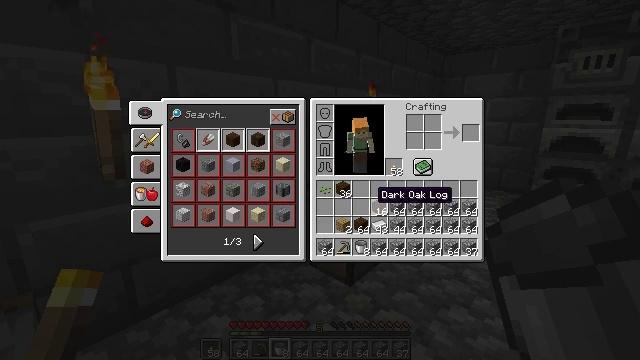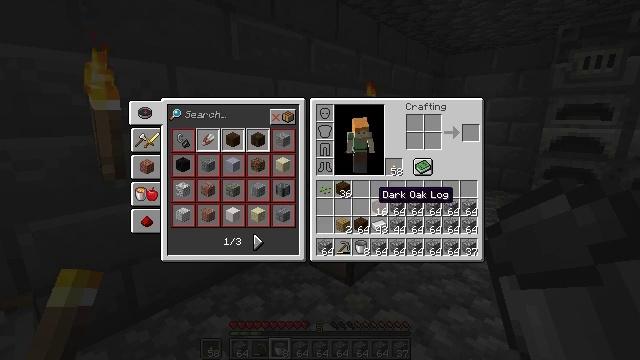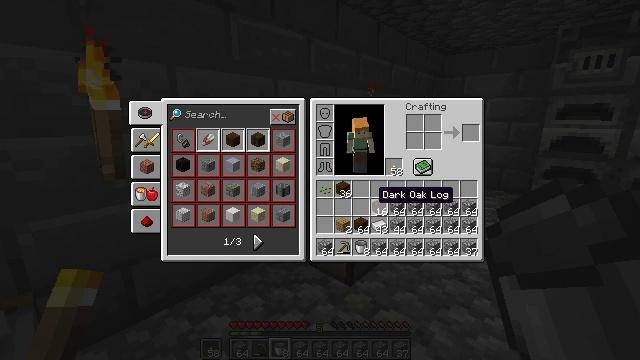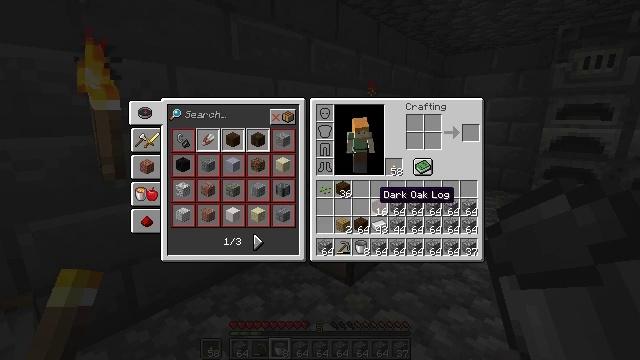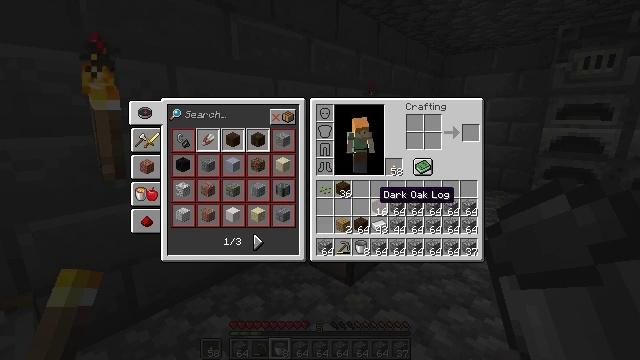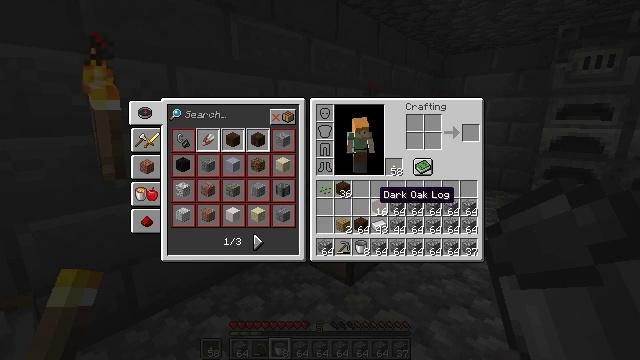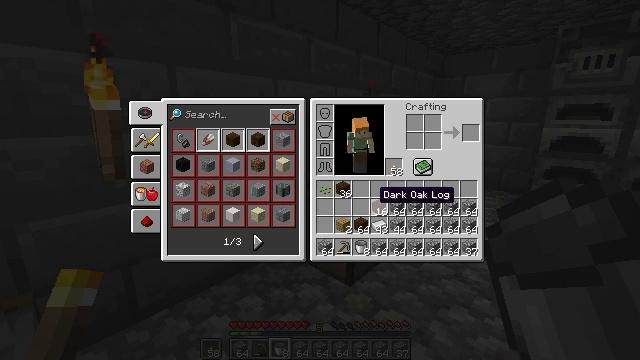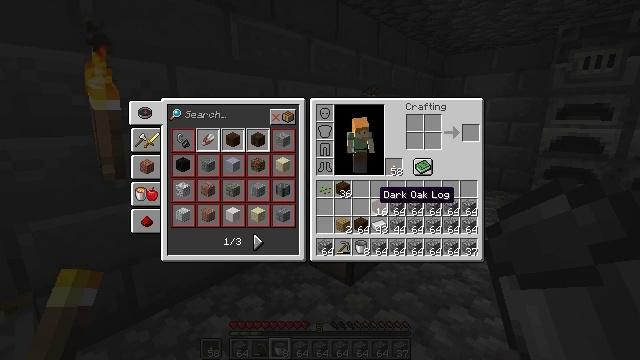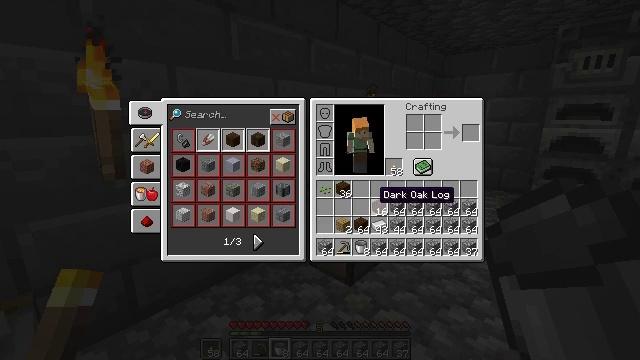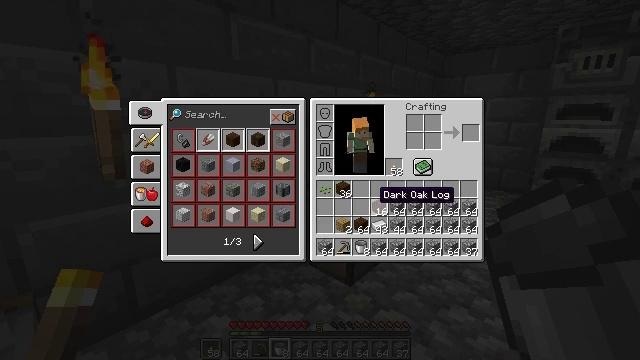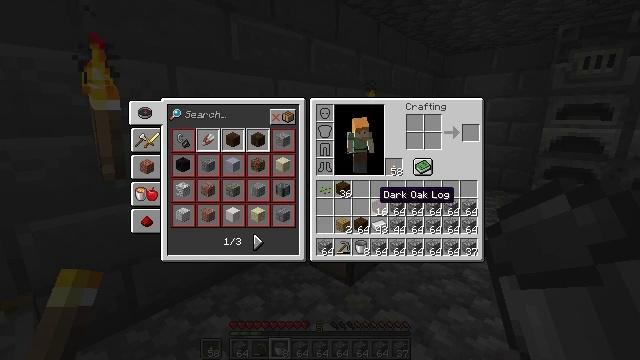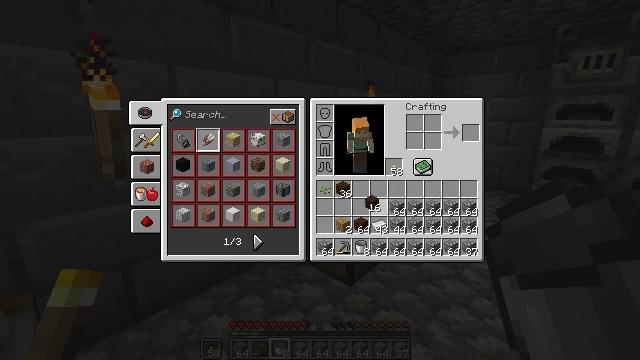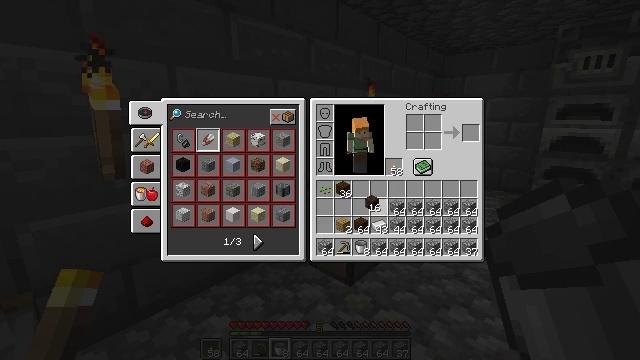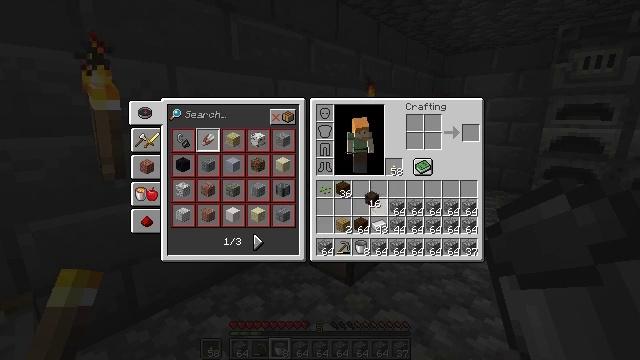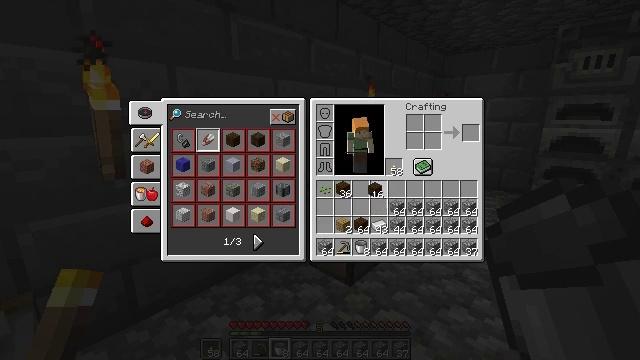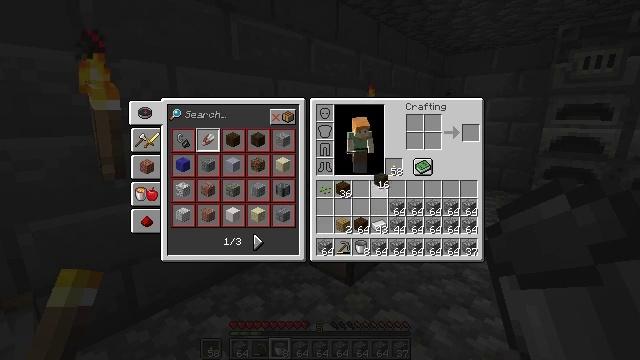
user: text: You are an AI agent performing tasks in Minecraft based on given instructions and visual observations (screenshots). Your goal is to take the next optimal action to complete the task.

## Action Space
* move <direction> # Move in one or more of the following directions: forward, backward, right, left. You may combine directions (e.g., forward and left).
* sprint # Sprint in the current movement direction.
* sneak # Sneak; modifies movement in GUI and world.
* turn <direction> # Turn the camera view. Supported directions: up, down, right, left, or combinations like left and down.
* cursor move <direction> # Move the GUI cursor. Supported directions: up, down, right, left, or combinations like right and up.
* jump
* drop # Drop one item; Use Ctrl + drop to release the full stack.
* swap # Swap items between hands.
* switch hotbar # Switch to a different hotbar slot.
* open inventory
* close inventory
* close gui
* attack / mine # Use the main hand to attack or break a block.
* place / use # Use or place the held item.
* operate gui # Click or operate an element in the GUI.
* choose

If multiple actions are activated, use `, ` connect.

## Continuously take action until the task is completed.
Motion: motion action
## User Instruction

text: Create a dark oak trapdoor using dark oak planks.
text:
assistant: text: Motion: no_op
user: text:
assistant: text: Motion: no_op
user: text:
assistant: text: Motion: no_op
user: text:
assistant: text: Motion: no_op
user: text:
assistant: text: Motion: no_op
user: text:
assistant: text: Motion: no_op
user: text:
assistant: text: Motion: no_op
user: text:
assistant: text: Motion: no_op
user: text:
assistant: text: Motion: no_op
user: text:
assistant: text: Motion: no_op
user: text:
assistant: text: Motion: operate gui
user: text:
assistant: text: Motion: operate gui
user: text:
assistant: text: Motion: operate gui
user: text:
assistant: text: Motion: cursor move up
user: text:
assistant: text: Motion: cursor move up
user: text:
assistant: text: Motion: cursor move up
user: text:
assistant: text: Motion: cursor move up
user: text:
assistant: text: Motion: cursor move up
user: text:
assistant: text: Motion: no_op
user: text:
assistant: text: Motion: no_op
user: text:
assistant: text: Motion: no_op
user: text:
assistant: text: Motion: no_op
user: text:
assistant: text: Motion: no_op
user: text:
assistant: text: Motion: no_op
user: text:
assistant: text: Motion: no_op
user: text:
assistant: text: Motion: no_op
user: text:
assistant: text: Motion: no_op
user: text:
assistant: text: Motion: cursor move left and down
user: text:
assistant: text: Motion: cursor move left and down
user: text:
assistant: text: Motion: no_op